Question: This question might have been asked frequently but I have read almost all of them and yet couldn't figure out a solution for my case.
I plan to save the parsed data to a NSMutableDictionary. Parser works ok and If I get a log it shows all data parsed. the problem is the last Item only saves in the NSDictionary. I can guess that I placed the dictionary in a wrong method but I can't figure out a better solution for saving. I use dictionary in order to hold the name and the text of element. here is my code :
'''
@implementation Parser
@synthesize currentElementPointer, rootElement;
@synthesize dictionary;
-(id)initParser
{
if(self = [super init]) {
tvc = (TimeTableViewController*)[[UIApplication sharedApplication]delegate];
APUAppDelegate *appDelegate = [[UIApplication sharedApplication]delegate];
context = [appDelegate managedObjectContext];
[self deleteAllObjects:@"TimeTable"];
}
return self;
}
#pragma mark -
#pragma mark PARSER
-(void)parserDidStartDocument:(NSXMLParser *)parser
{
self.parsing = YES;
}
-(void)parser:(NSXMLParser *)parser didStartElement:(NSString *)elementName namespaceURI:(NSString *)namespaceURI qualifiedName:(NSString *)qName attributes:(NSDictionary *)attributeDict
{
if([elementName isEqualToString:@"intake"])
{
NSString *name = attributeDict[@"name"];
self.parsing = [name isEqualToString:[self sendIntakeToParser]];
}
if(![self isParsing]) return;
if(self.rootElement == nil) {
self.rootElement = [[List alloc]init];
self.currentElementPointer = self.rootElement;
} else {
List *newList = [[List alloc]init];
newList.parent = self.currentElementPointer;
[self.currentElementPointer.subElements addObject:newList];
self.currentElementPointer = newList;
}
self.currentElementPointer.name = elementName;
self.currentElementPointer.attributes = attributeDict;
}
-(void)parser:(NSXMLParser *)parser foundCharacters:(NSString *)string
{
if(![self isParsing]) return;
if([self.currentElementPointer.text length] > 0) {
self.currentElementPointer.text = [self.currentElementPointer.text stringByAppendingString:string];
} else {
self.currentElementPointer.text = string;
}
dictionary = [[NSMutableDictionary alloc]init];
[dictionary setObject:[self.currentElementPointer text] forKey:[self.currentElementPointer name]];
}
-(void)parser:(NSXMLParser *)parser didEndElement:(NSString *)elementName namespaceURI:(NSString *)namespaceURI qualifiedName:(NSString *)qName
{
if([self isParsing])
{
self.currentElementPointer = self.currentElementPointer.parent;
} else if ([elementName isEqualToString:@"intake"])
{
self.parsing = YES;
}
}
'''
This is my xml structure:

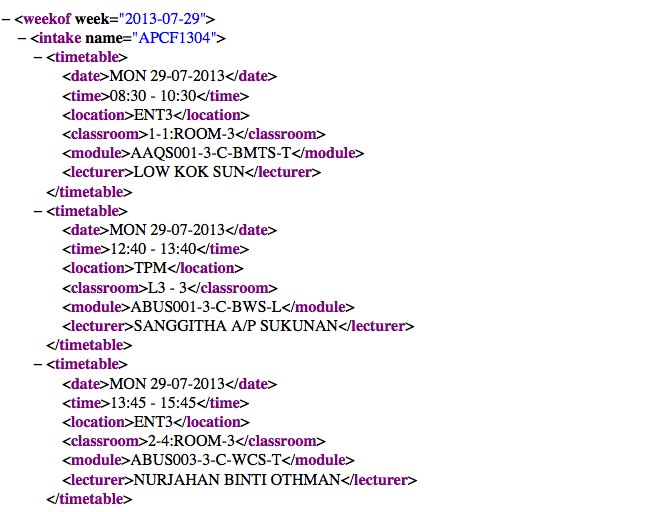
Answer: The source of your problem is that you re-instantiate your dictionary with each call to 'parser:foundCharacters:' which will be called at least once per element that has text. One thing you could do is move the dictionary instantiation to 'parser:didStartElement:...' whenever 'elementName' is equal to '@"timetable"', instantiate a mutable array in 'parser:didStartDocument:' and then, in 'parser:didEndElement:...', if the elementName is '@"timetable", add it to your array.
An example of this is shown below:
Parser.h:
'''
#import <Foundation/Foundation.h>
@interface Parser : NSObject <NSXMLParserDelegate>
- (void)parseData:(NSData *)data;
@end
'''
Parser.m:
'''
#import "Parser.h"
@interface Parser ()
@property (nonatomic,strong) NSMutableArray *timetableDictionaries;
@property (nonatomic,strong) NSMutableDictionary *currentTimetableDictionary;
@property (nonatomic,copy) NSString *currentElementName;
@end
@implementation Parser
- (void)parseData:(NSData *)data
{
NSXMLParser *parser = [[NSXMLParser alloc] initWithData:data];
parser.delegate = self;
[parser parse];
}
- (void)parserDidStartDocument:(NSXMLParser *)parser
{
self.timetableDictionaries = [NSMutableArray array];
}
- (void)parser:(NSXMLParser *)parser didStartElement:(NSString *)elementName namespaceURI:(NSString *)namespaceURI qualifiedName:(NSString *)qName attributes:(NSDictionary *)attributeDict
{
self.currentElementName = elementName;
if ([elementName isEqualToString:@"timetable"]) {
self.currentTimetableDictionary = [NSMutableDictionary dictionary];
}
}
- (void)parser:(NSXMLParser *)parser foundCharacters:(NSString *)string
{
if (self.currentElementName) {
NSString *existingCharacters = self.currentTimetableDictionary[self.currentElementName] ? : @"";
NSString *nextCharacters = [existingCharacters stringByAppendingString:[string stringByTrimmingCharactersInSet:[NSCharacterSet whitespaceAndNewlineCharacterSet]]];
if ([nextCharacters length] > 0) {
self.currentTimetableDictionary[self.currentElementName] = nextCharacters;
}
}
}
- (void)parser:(NSXMLParser *)parser didEndElement:(NSString *)elementName namespaceURI:(NSString *)namespaceURI qualifiedName:(NSString *)qName
{
if ([elementName isEqualToString:@"timetable"]) {
[self.timetableDictionaries addObject:self.currentTimetableDictionary];
self.currentTimetableDictionary = nil;
}
self.currentElementName = nil;
}
- (void)parserDidEndDocument:(NSXMLParser *)parser
{
NSLog(@"timetable dictionaries = %@",self.timetableDictionaries);
}
@end
'''
I tested the above class with the following file:
'''
<weekof week="2013-07-29">
<intake name="APCF1304">
<timetable>
<date>SOME DATE</date>
<time>SOME TIME</time>
<lecturer>SOME LECTURER</lecturer>
</timetable>
<timetable>
<date>ANOTHER DATE</date>
<time>ANOTHER TIME</time>
<lecturer>ANOTHER LECTURER</lecturer>
</timetable>
</intake>
</weekof>
'''
And it gave the following output:
'''
2013-08-11 11:50:03.205 MyParser[25368:c07] timetable dictionaries = (
{
date = "SOME DATE";
lecturer = "SOME LECTURER";
time = "SOME TIME";
},
{
date = "ANOTHER DATE";
lecturer = "ANOTHER LECTURER";
time = "ANOTHER TIME";
}
)
'''
However, you've built a tree of the document already, presumably for another purpose, so you could just re-use that at the end of your parsing to build your dictionaries. For example, if you just wanted dictionaries for each timetable, you could do something that looked like this, in pseudocode:
'''
dictionaries = [new mutable array]
element = self.root
[extract dictionaries from: element to:dictionaries]
implementation of extractDictionariesFrom:element to:dictionaries:
if any subelement has non-nil text:
item = [new mutable dictionary]
for each sub element:
item[element name] = element text
[add item to dictionaries]
else
for each subelement:
[extract dictionaries from: subelement to: dictionaries]
'''
Then you could discard the use of the mutable dictionary in your parser callback.